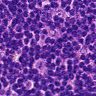
Metastatic tissue present: no